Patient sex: M
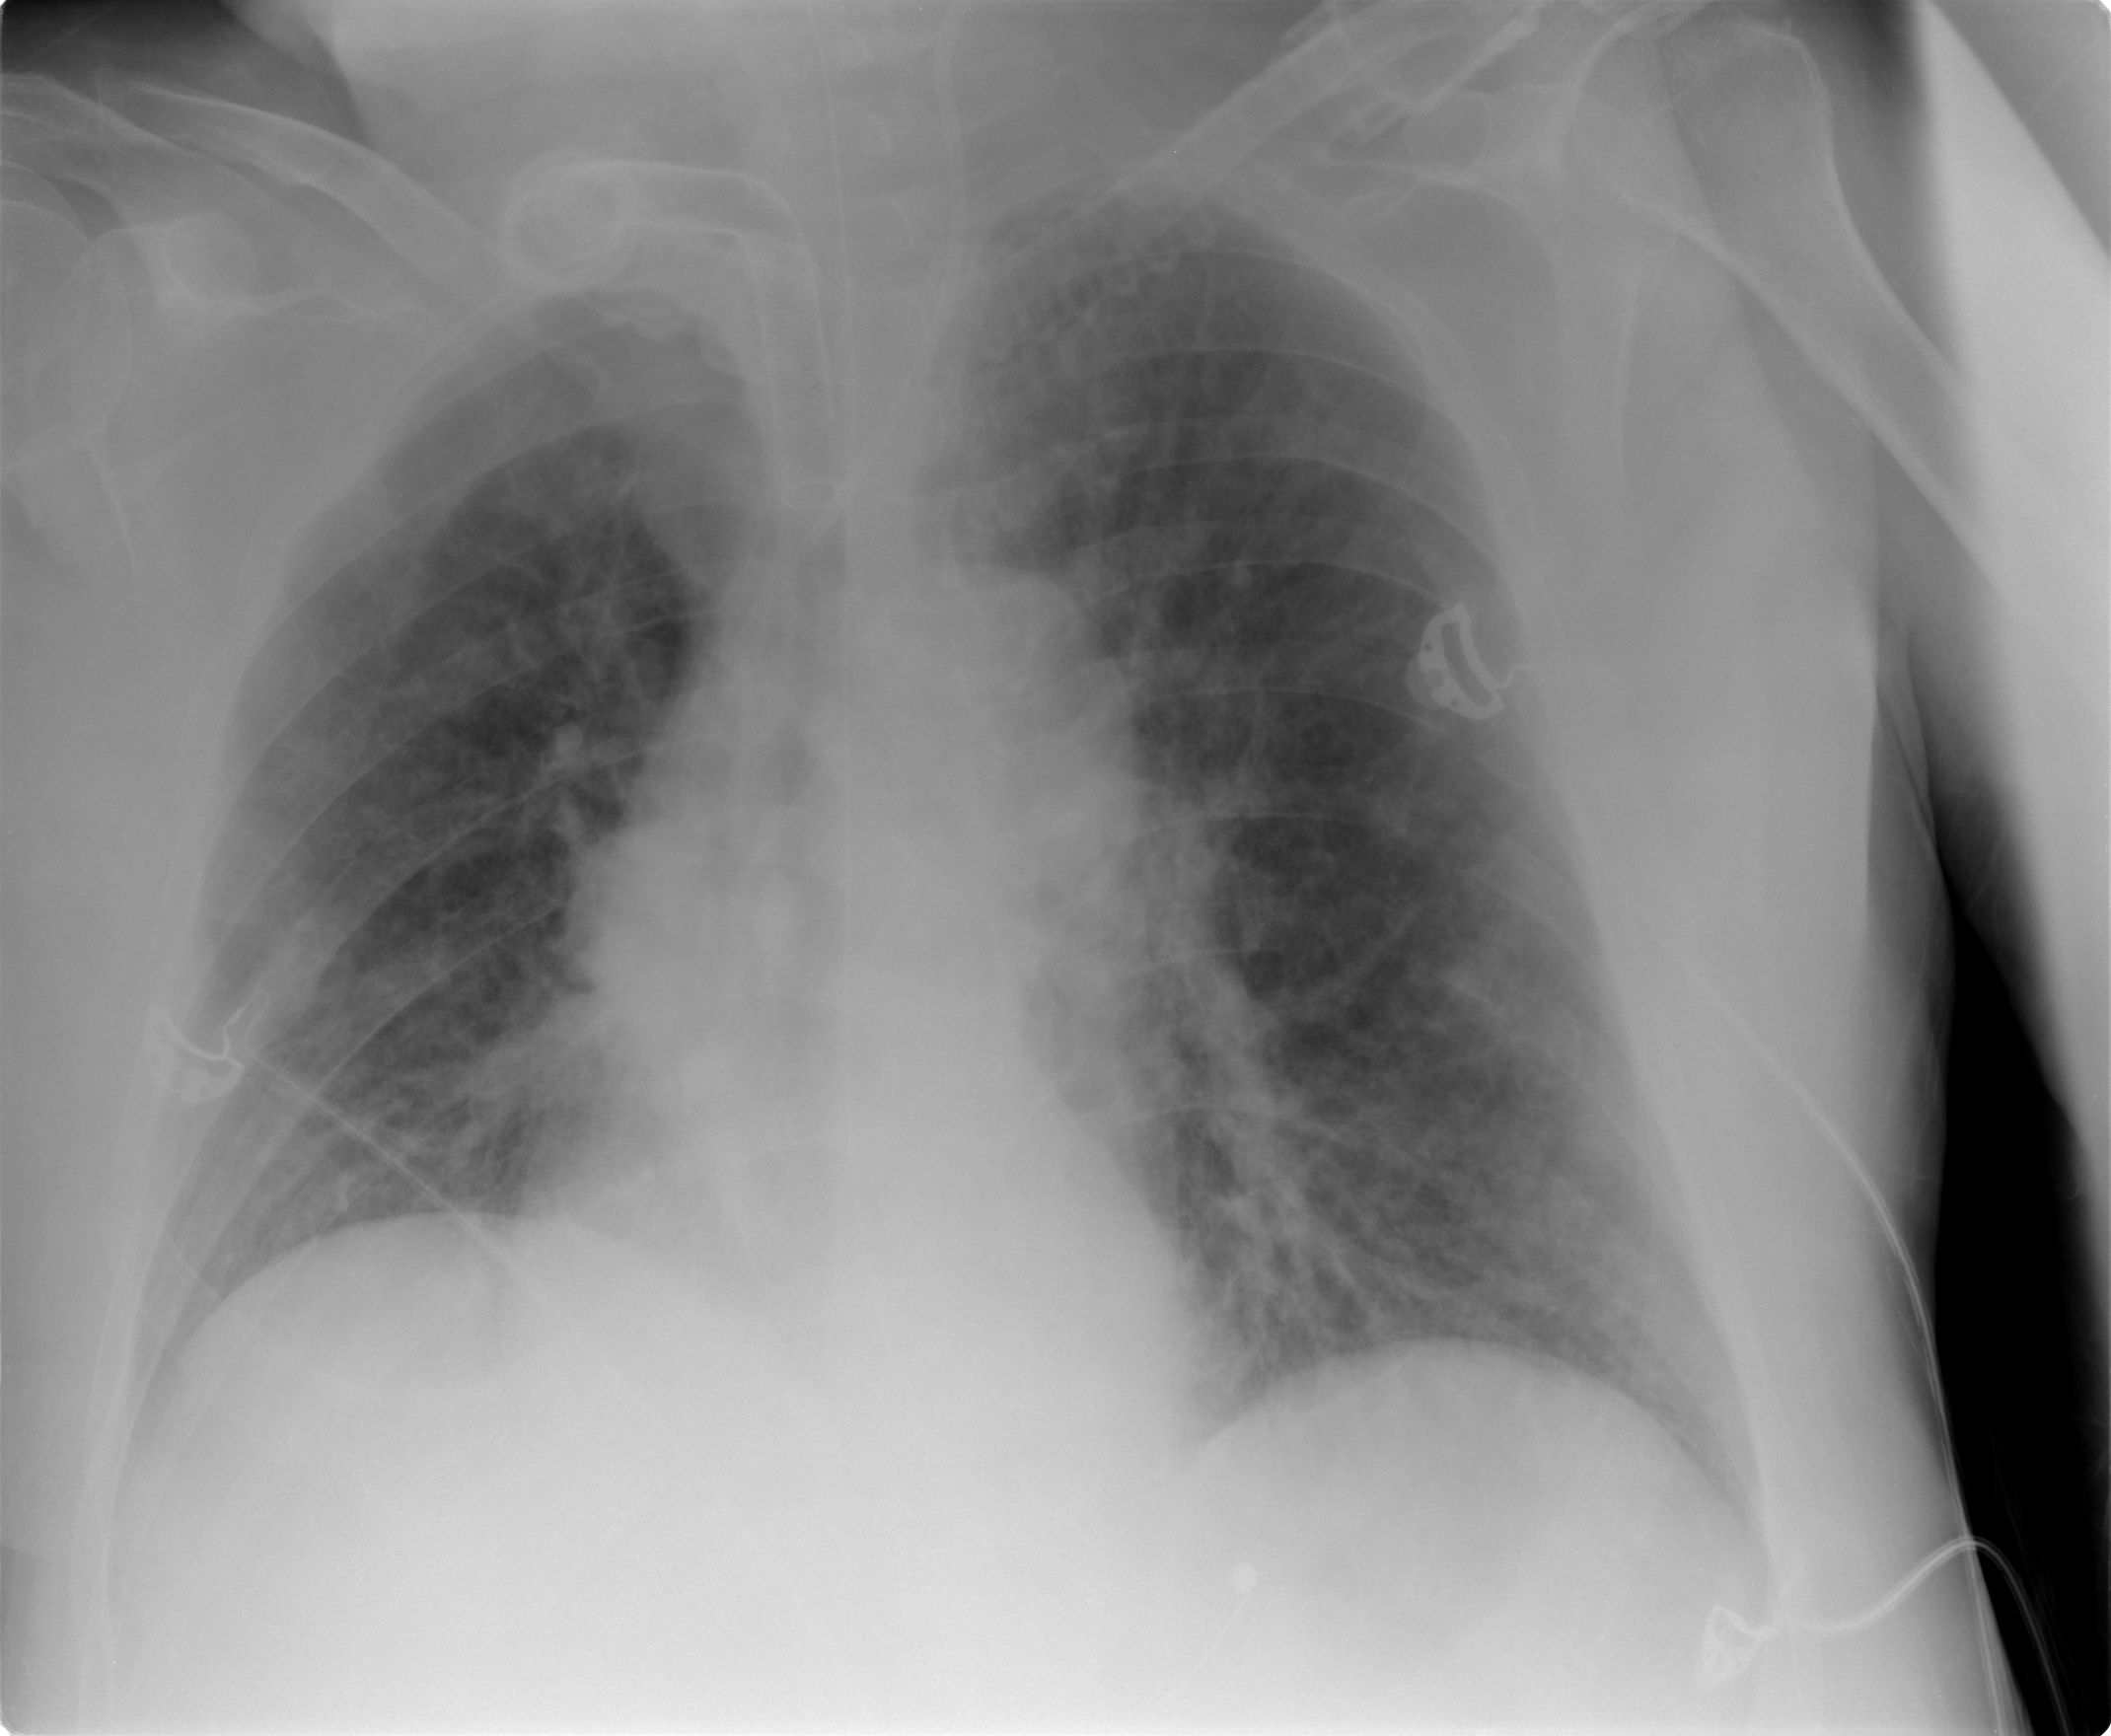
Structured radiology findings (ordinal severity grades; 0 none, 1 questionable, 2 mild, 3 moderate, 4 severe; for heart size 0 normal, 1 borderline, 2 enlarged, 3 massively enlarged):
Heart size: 0
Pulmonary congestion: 2
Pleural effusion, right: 0
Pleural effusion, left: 0
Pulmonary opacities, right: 2
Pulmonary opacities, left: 2
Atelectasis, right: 0
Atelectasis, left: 0